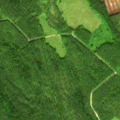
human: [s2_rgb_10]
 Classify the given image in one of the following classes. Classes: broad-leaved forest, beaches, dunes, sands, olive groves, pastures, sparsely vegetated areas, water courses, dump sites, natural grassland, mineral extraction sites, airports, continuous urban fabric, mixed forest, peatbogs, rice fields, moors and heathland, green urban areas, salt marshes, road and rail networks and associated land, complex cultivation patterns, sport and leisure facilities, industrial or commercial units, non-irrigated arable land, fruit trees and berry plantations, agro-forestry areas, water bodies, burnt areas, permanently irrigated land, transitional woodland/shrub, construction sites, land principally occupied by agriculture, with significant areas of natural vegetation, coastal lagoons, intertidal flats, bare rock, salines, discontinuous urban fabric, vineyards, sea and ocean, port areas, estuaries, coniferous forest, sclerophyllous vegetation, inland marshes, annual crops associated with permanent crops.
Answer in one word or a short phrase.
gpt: coniferous forest, mixed forest, transitional woodland/shrub, peatbogs